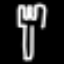
Label: fork